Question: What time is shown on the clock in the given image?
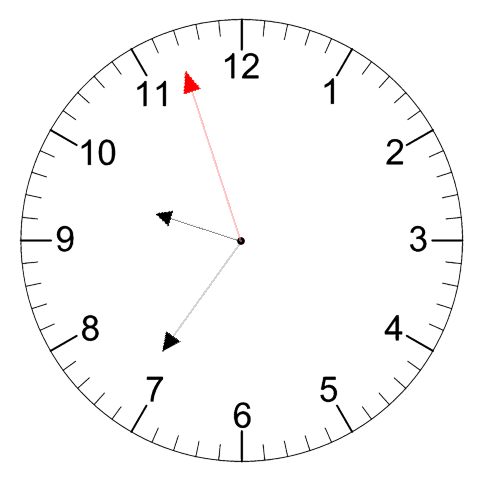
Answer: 09:35:57